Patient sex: M
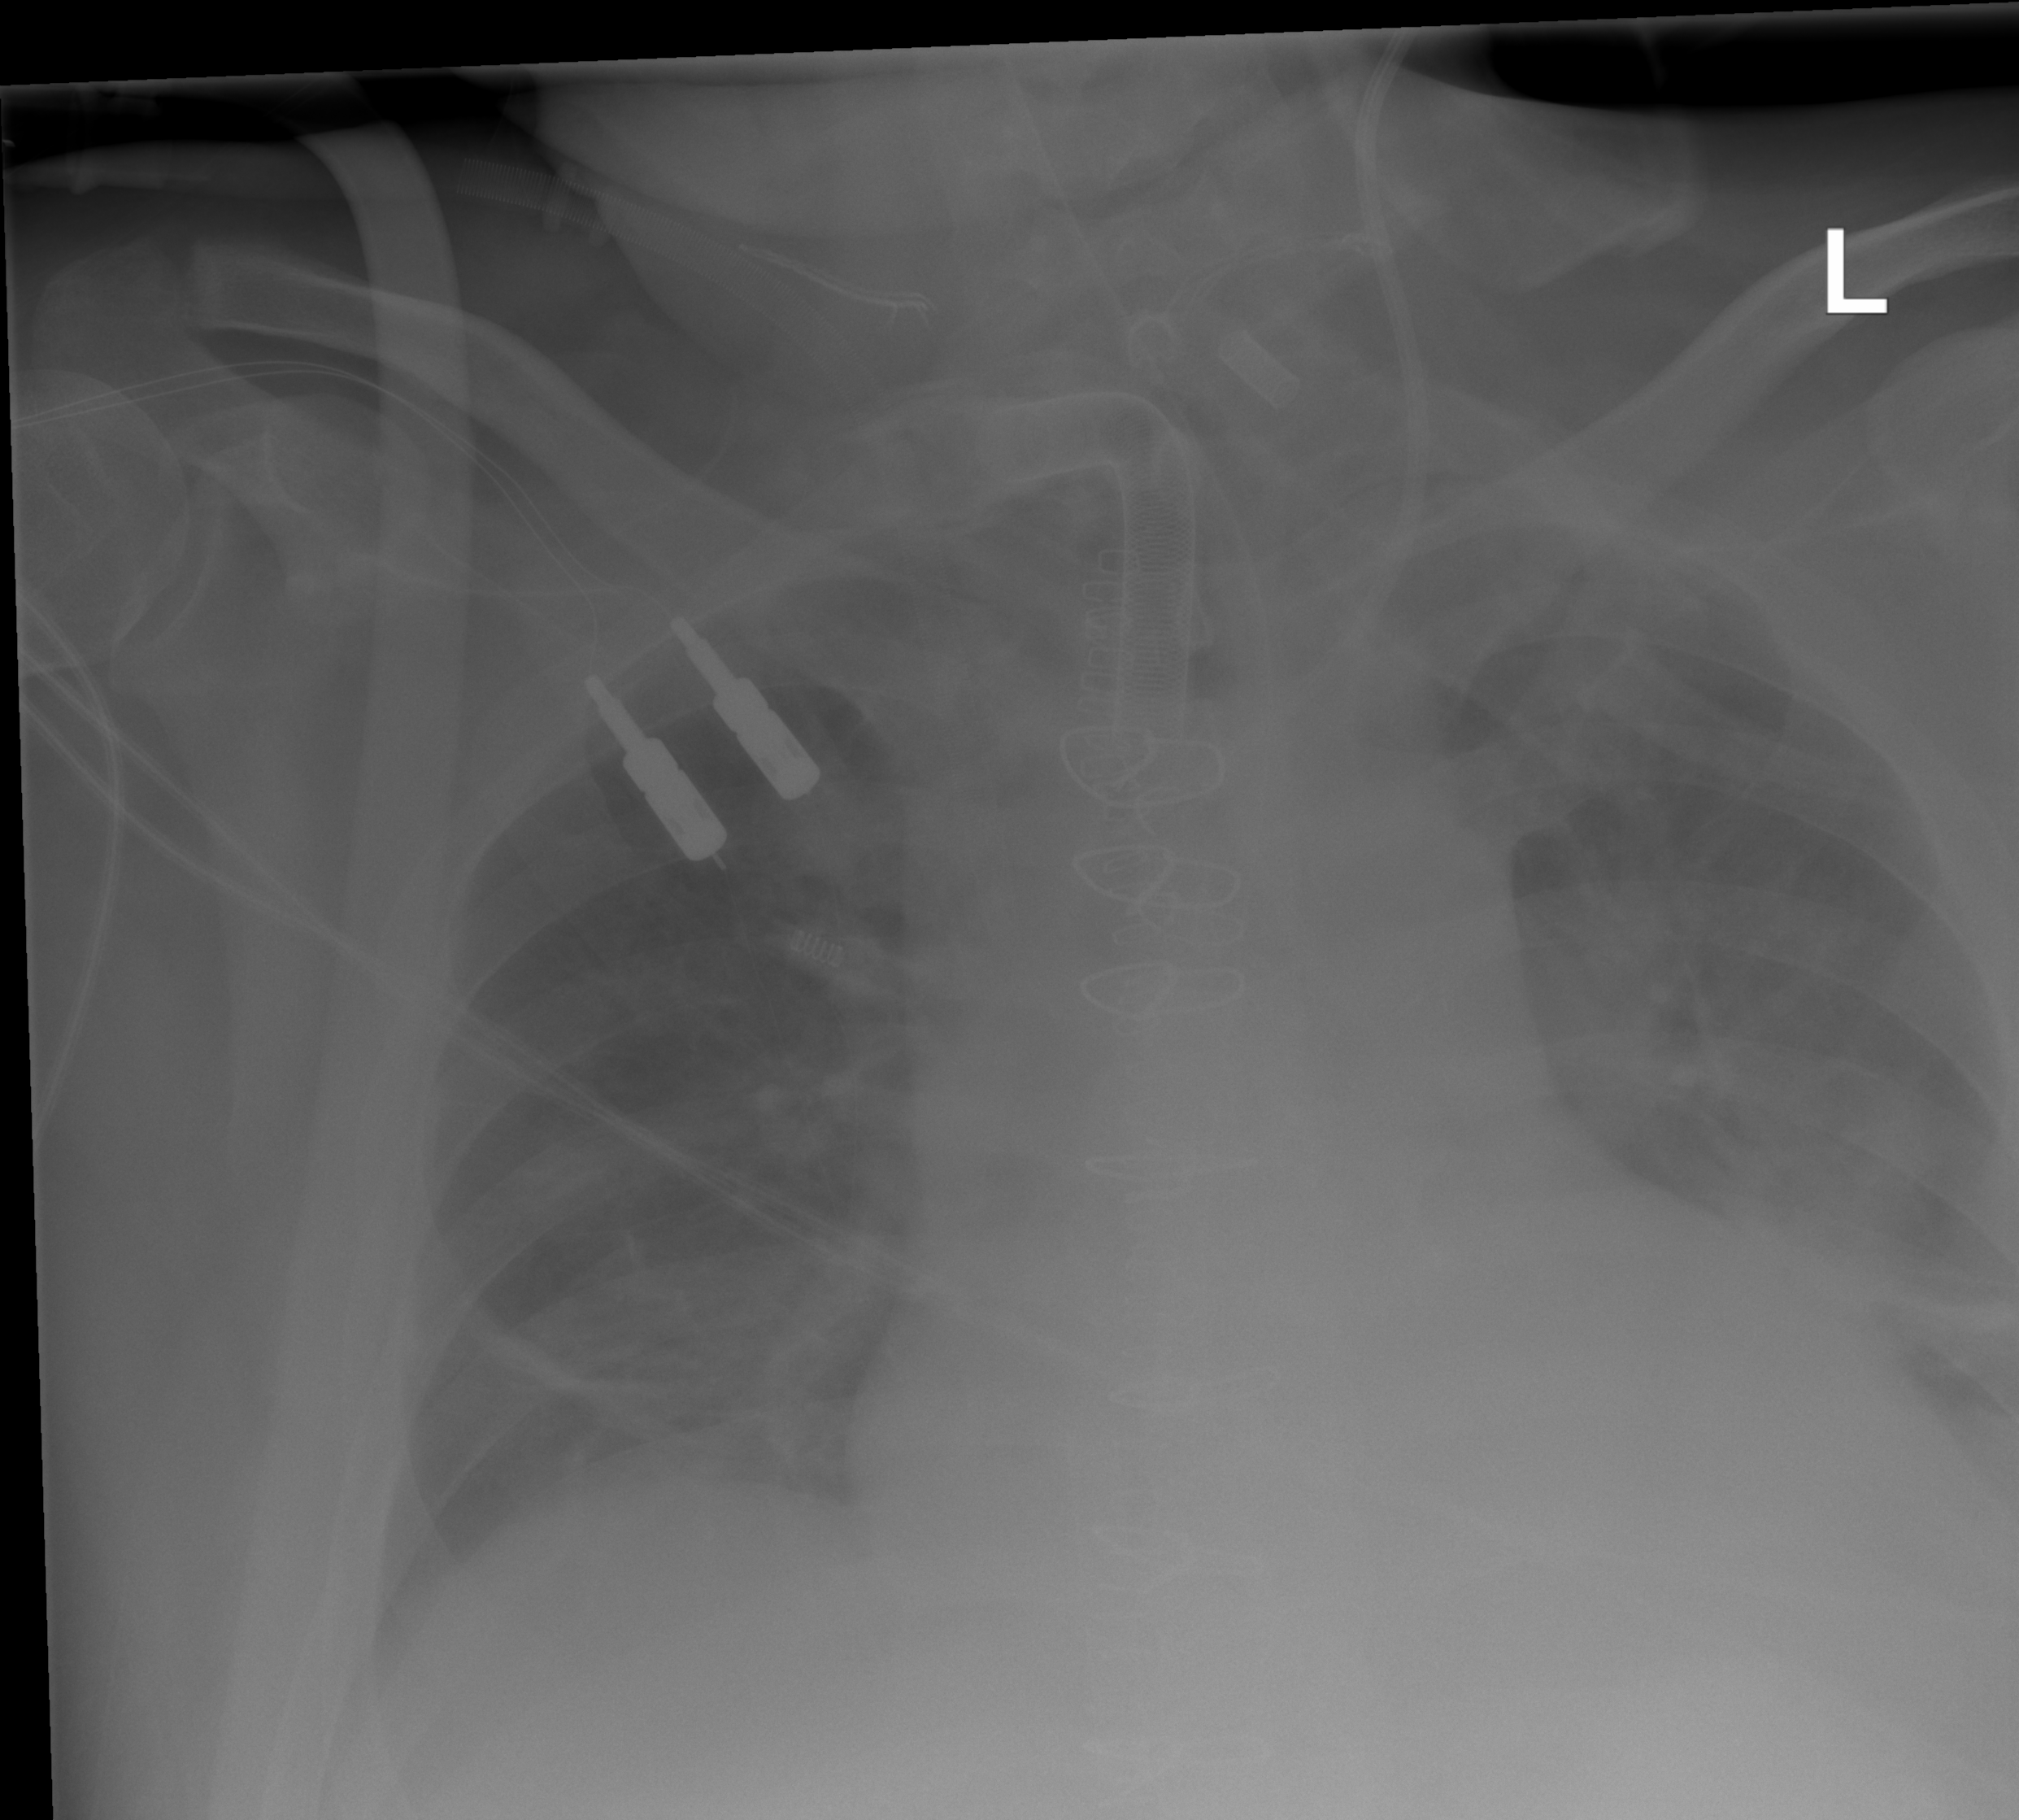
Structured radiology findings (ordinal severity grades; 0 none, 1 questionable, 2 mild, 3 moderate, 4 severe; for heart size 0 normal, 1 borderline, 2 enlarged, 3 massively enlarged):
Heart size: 2
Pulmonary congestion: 2
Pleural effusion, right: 0
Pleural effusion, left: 0
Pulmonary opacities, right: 0
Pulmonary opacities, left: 0
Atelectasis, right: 2
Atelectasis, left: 2